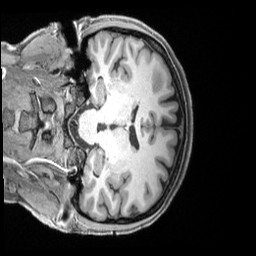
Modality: T1w
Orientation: coronal
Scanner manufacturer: siemens
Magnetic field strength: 3 T
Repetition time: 2.4 s
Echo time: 0.00228 s